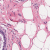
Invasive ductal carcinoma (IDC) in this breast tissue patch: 0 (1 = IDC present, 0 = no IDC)